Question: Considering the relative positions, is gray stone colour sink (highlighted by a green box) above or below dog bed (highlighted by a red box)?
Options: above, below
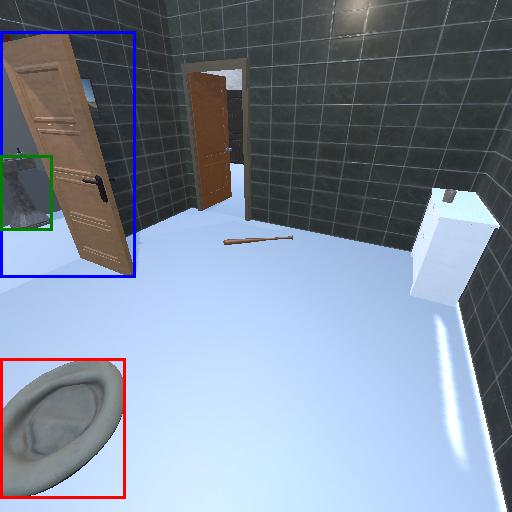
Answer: above